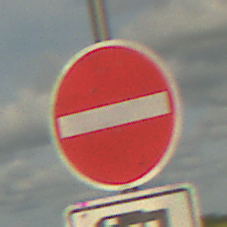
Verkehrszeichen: VerbotDerEinfahrt
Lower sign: MehrspurigeFahrzeugeFrei10
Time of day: Midday
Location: Outdoor (RoadRail)
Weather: PartlyCloudy
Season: NotSpecified
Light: Natural